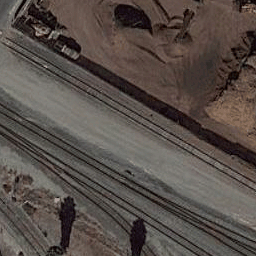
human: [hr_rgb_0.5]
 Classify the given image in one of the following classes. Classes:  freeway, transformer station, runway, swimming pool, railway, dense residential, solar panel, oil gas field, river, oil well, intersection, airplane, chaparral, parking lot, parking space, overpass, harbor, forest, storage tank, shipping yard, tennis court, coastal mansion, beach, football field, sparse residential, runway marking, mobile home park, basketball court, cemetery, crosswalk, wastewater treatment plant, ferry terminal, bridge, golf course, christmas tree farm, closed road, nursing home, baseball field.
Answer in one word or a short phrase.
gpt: railway